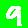
Digit: 9